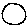
Label: circle